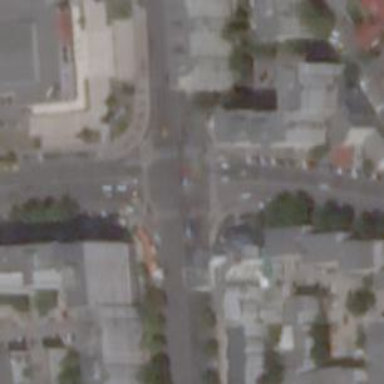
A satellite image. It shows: Crossing road.